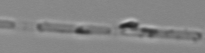
Label: Skeletonema